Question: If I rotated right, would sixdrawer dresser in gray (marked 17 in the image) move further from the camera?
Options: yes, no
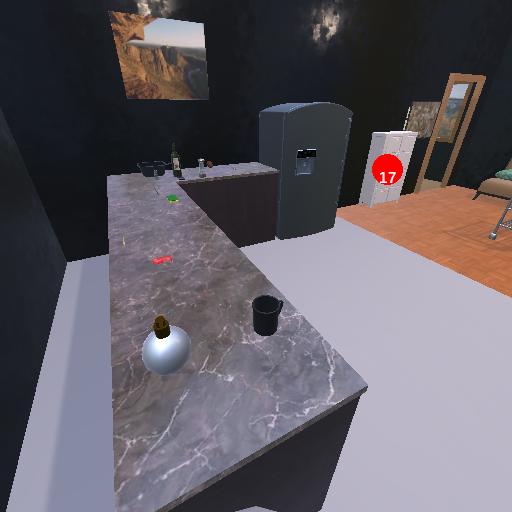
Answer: yes